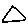
Label: triangle